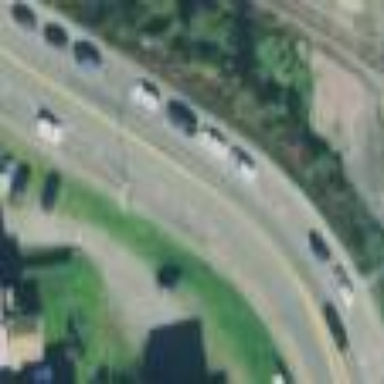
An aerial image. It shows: Asphalt parking lane.